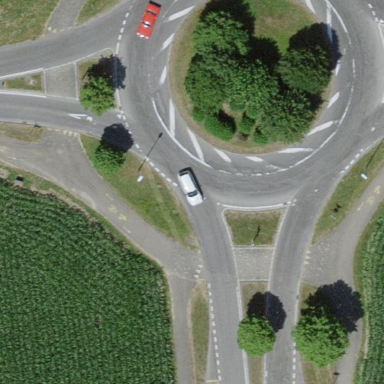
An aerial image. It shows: Primary highway leading to roundabout with cycle track on the right side.